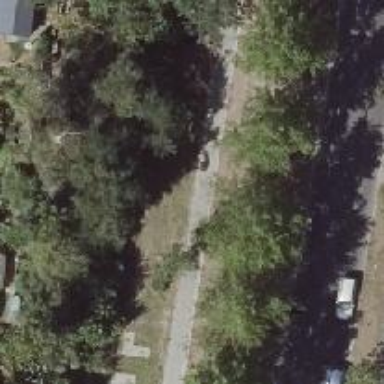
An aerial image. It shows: Avenue lined with broadleaved deciduous trees.